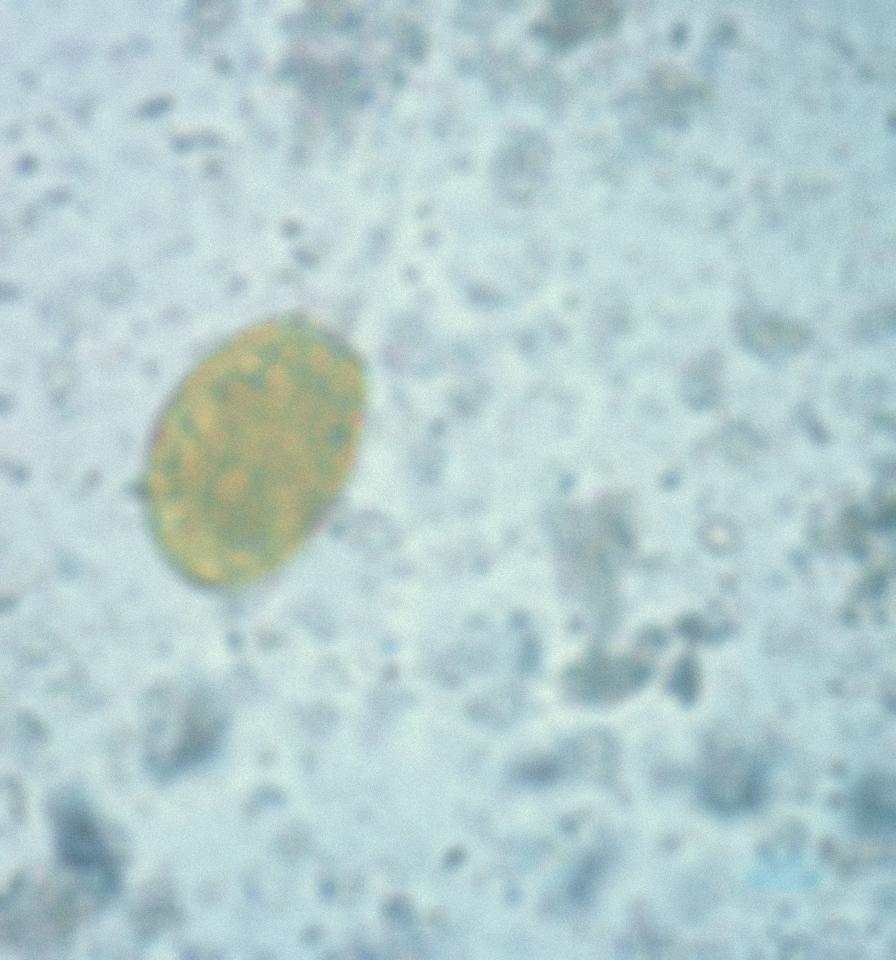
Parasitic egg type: Paragonimus spp